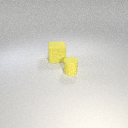
large yellow rubber cube to the left of small yellow rubber cylinder